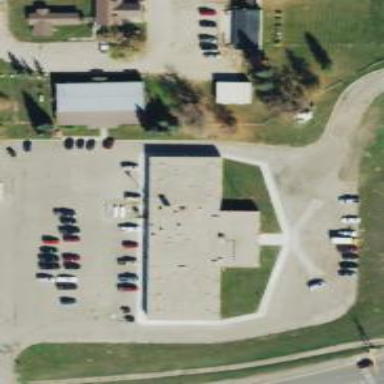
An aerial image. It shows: Kindergarten.